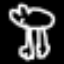
Label: frog